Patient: sex F, age 66
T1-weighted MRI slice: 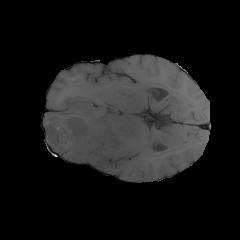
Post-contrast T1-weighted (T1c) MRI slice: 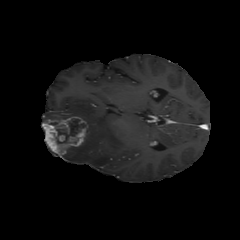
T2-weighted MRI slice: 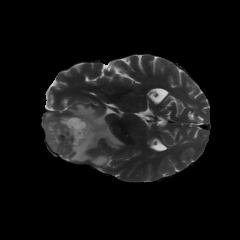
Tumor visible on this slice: yes
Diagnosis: Glioblastoma, IDH-wildtype
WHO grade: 4